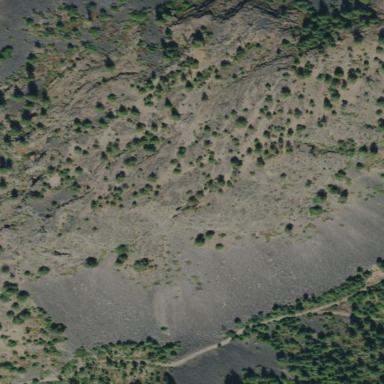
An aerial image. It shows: Scree landscape.